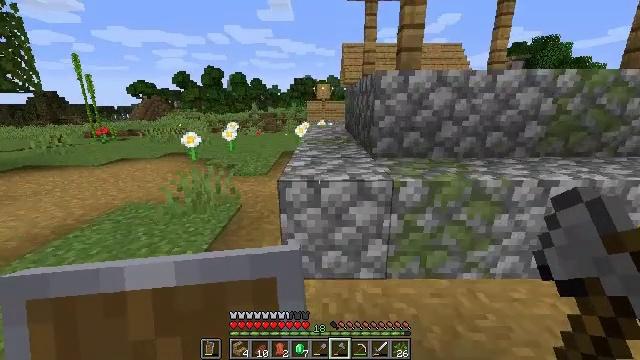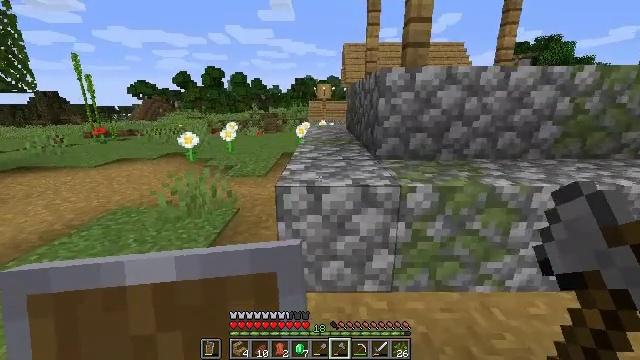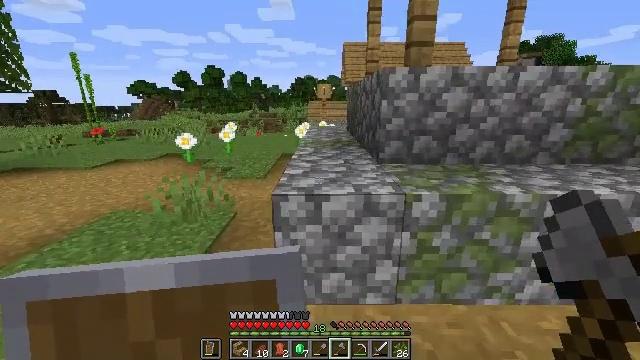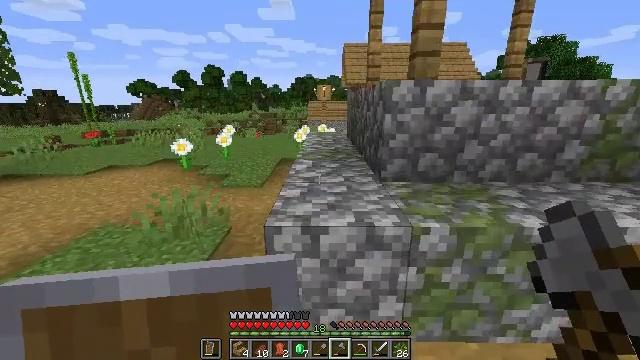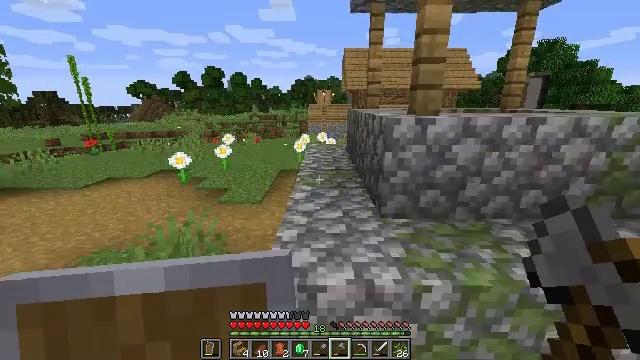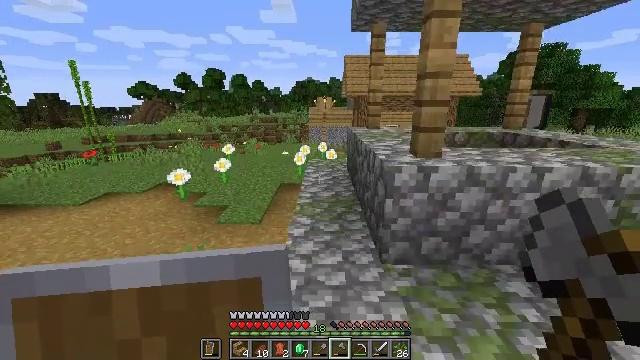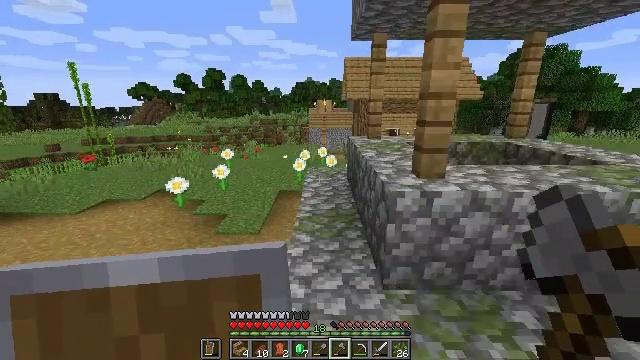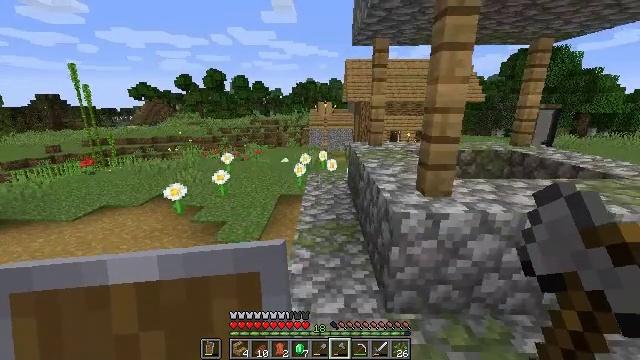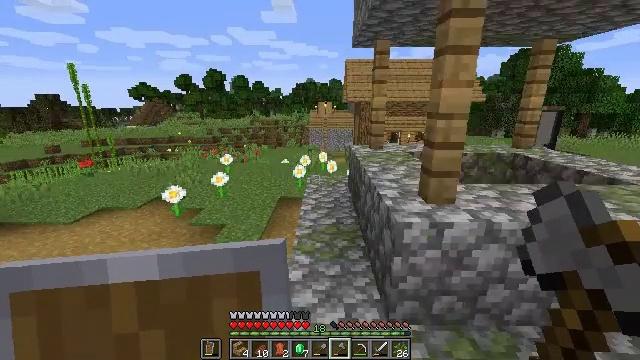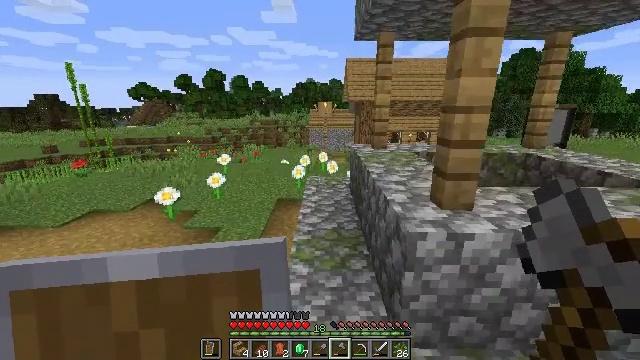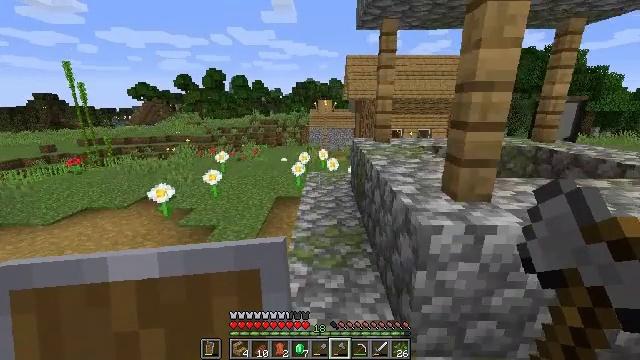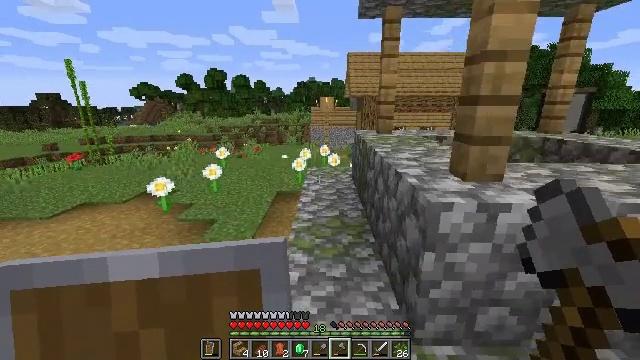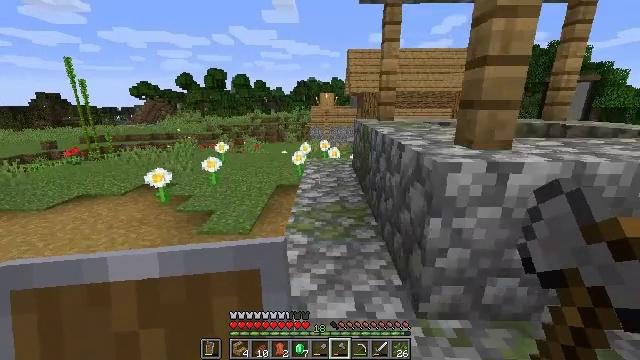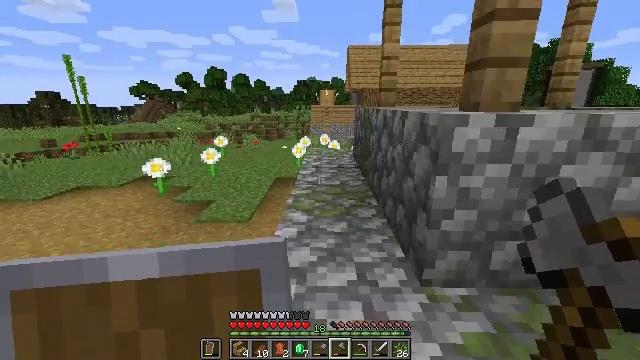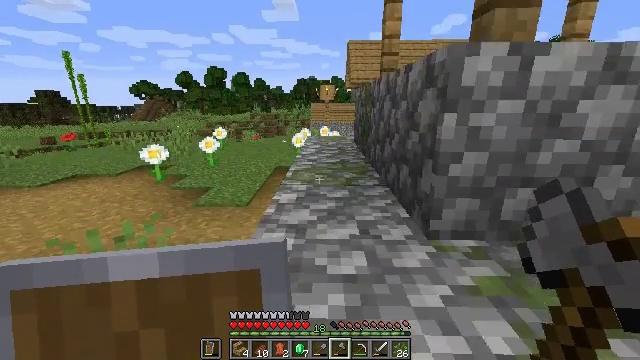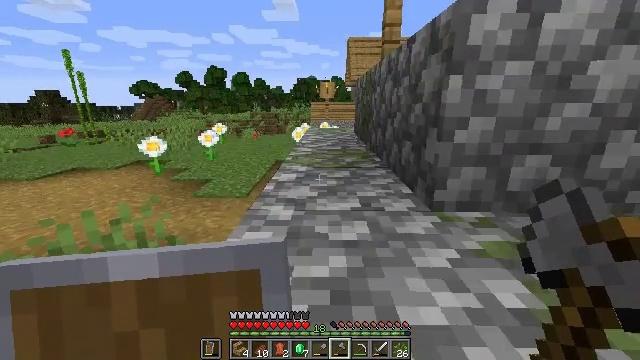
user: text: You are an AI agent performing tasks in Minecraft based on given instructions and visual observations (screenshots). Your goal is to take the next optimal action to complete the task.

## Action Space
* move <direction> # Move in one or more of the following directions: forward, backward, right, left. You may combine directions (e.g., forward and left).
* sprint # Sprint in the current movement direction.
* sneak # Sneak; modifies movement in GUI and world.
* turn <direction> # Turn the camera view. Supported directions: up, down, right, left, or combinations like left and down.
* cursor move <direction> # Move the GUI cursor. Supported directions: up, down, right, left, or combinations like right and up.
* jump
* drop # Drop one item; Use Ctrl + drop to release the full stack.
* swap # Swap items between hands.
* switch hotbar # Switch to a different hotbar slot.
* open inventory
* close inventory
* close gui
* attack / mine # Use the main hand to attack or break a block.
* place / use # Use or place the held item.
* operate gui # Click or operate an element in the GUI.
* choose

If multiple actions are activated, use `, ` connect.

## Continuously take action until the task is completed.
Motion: motion action
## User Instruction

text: Break the potato plant to gather potatoes.
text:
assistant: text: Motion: move forward
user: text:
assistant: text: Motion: move forward
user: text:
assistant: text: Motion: move forward, jump
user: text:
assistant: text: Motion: move forward, jump
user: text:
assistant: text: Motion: move forward, jump
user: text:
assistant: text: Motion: move forward, jump
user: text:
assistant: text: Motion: move forward, jump
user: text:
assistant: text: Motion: move forward, jump
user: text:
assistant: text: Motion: move forward
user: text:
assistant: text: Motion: move forward
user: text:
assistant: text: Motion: move forward
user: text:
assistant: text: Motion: move forward
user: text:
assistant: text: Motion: move forward
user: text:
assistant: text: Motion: move forward
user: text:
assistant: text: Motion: move forward
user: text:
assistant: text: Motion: move forward
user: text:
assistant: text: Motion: move forward
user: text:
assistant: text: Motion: move forward, jump
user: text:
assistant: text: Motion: move forward, jump
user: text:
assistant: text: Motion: move forward, jump
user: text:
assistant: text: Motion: move forward
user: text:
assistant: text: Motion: move forward
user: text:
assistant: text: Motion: move forward
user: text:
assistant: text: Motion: move forward
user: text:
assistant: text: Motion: move forward
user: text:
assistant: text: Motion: move forward
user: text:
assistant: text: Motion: move forward
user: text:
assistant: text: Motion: move forward
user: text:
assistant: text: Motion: move forward
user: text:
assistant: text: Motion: move forward